Question: I'm a using the jenkins pipeline. My usecase is that the developer are using a simple *.ini file that is parsed by a python script to add or remove stage within the jenkinsfile whenever they want. I don't want them to manually edit the jenkinsfile because they won't know how it works.
Expected behaviour is:
When a build is triggered I would like to first execute a python script which might write into the jenkinsfile to add/remove stage according to the *.ini file.
As far as I understand, when an event trigger a jenkins build, the first thing it does is opening the jenkinsfile. However I would like to know if it's possible to run some prebuild script before that ?
Thanks
Edit: here's a simple view of run of the pipeline (blue ocean UI)

The ini file might for example remove in the stage Compilation the step Building Plan C by removing the groovy code doing that in the jenkins file
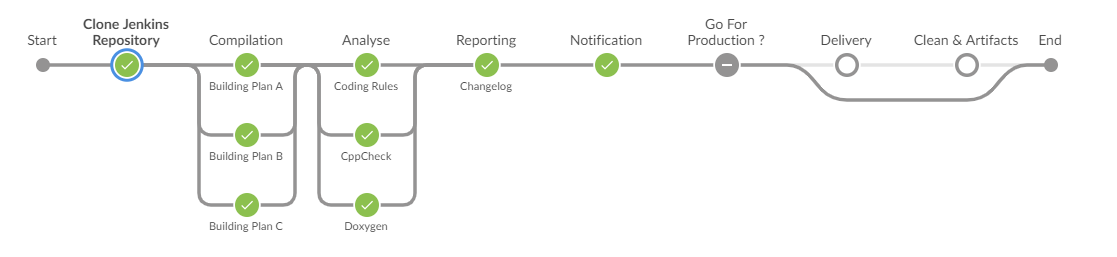
Answer: Give an example for reference.
'''
node {
git url: '', branch: '', credentialsId: ''
def parseStr = sh(script: 'python parser.py xxx.ini', returnStdout: true).trim()
// the python parser expect to return a JSON string like:
// {'run_stage1': false, 'run_stage2': true}
def parseObj = readJSON text: parseStr
stage('stage 1') {
if(parseObj.run_stage1) {
echo 'stage1'
...
}
}
stage('stage 1') {
if(parseObj.run_stage2) {
echo 'stage1'
....
}
}
}
'''
Jenkins pipeline had supply <URL>: 'readJSON, readYaml, readProperties' to read JSON, YAML and Properties files.
If you choose any of them to replace 'ini' file, you can drop the python parser to make your pipeline more simple